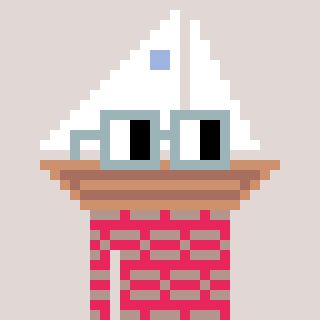
a pixel art character with square dark gray glasses, a sailboat-shaped head and a redpinkish-colored body on a warm background